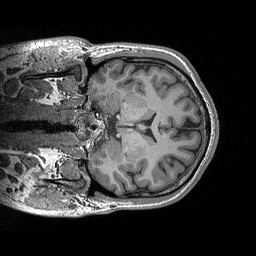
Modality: T1w
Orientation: coronal
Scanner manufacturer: siemens
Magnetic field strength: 3 T
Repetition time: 2.3 s
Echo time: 0.00298 s